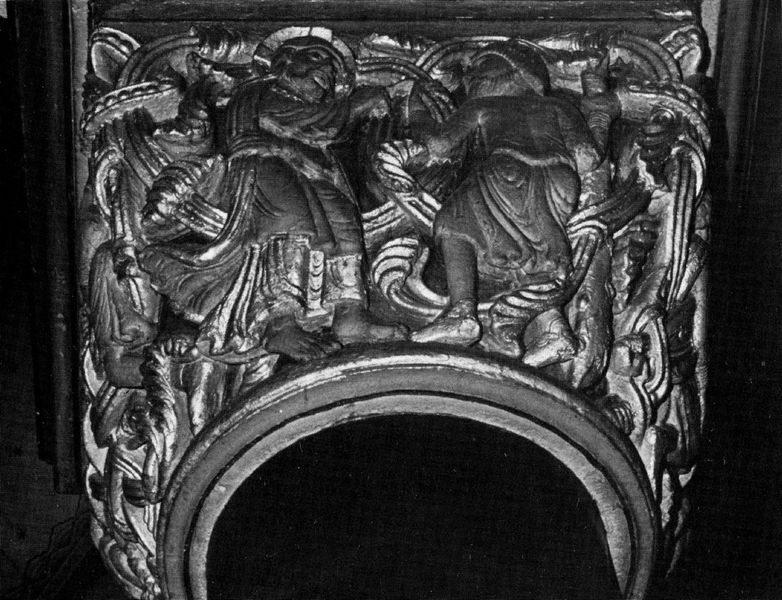
Titel: Onze Lieve Vrouwekerk, Kapitell
Standort: Maastricht (EU - NL)
Schlagwörter: säule, relief, figuren, foto, kapitell